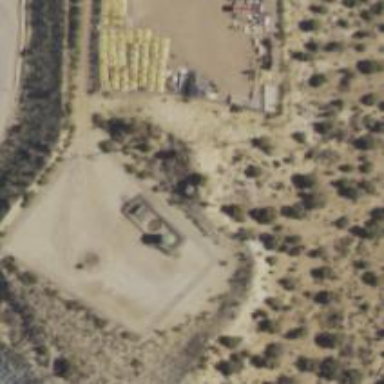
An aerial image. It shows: Storage tank with man-made structure.